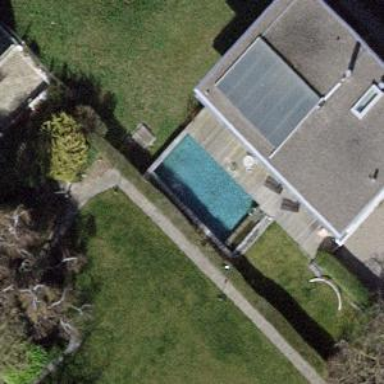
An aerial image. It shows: Swimming pool located in leisure land.